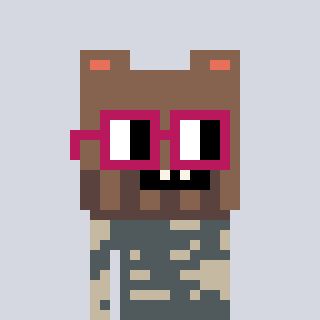
a pixel art character with square dark red glasses, a bear-shaped head and a bege-colored body on a cool background